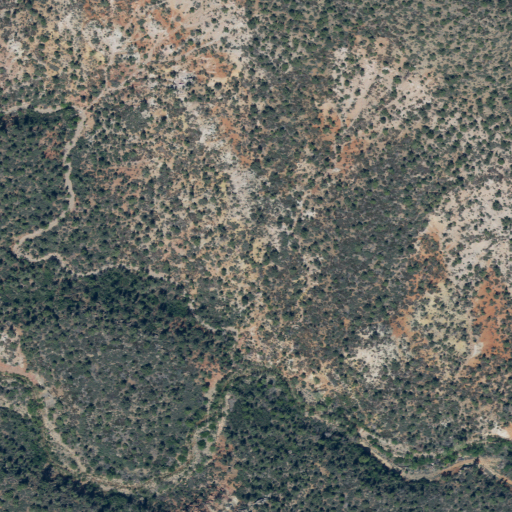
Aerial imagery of valley in Utah named Maple Hollow containing evergreen forest and shrub